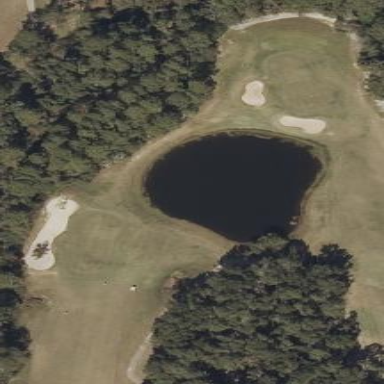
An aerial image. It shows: Water hazard in golf course. The hazard is natural water feature.